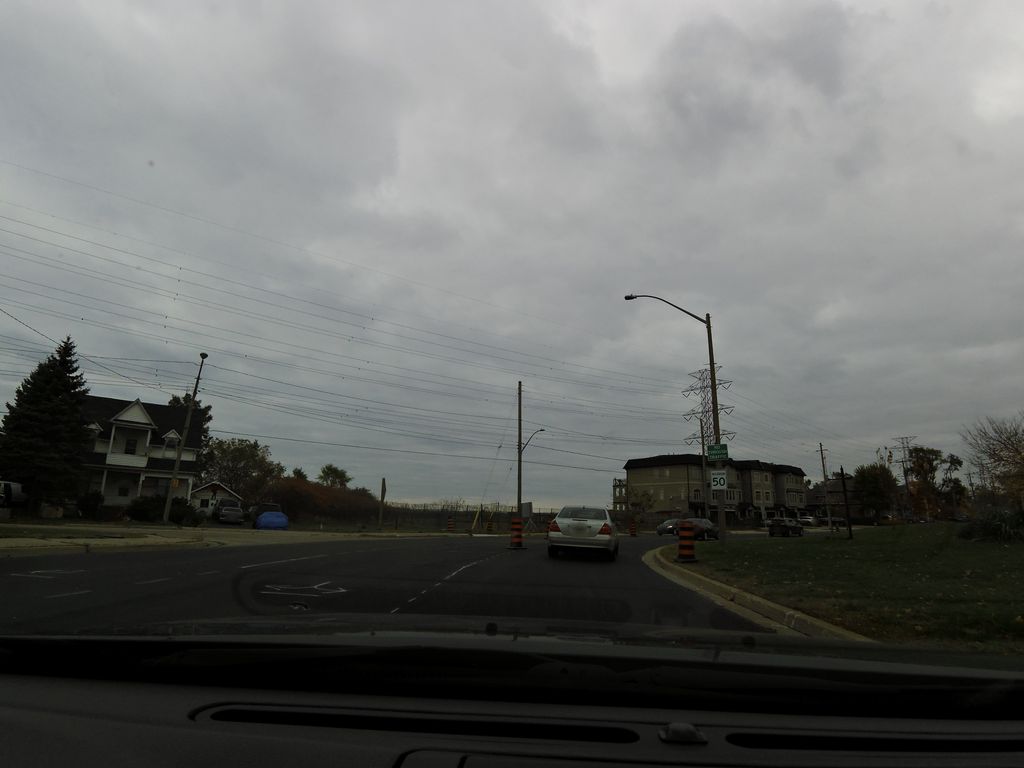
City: hamilton